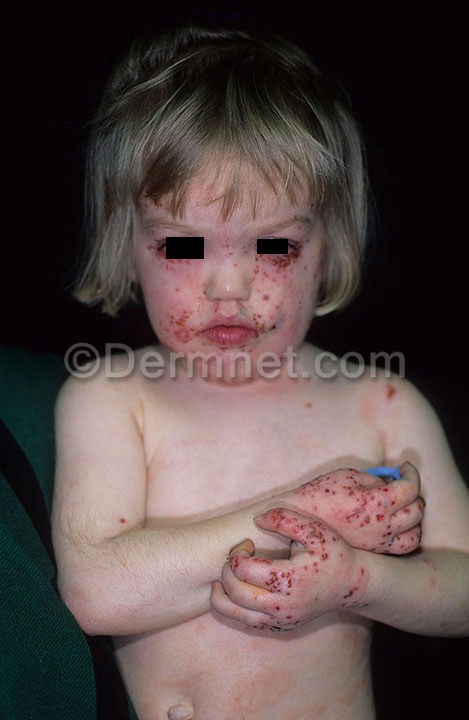
Disease: Warts Molluscum and other Viral Infections